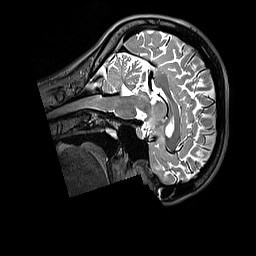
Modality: T2w
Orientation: sagittal
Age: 25
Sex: female
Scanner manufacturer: siemens
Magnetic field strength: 3 T
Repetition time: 3.2 s
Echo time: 0.408 s